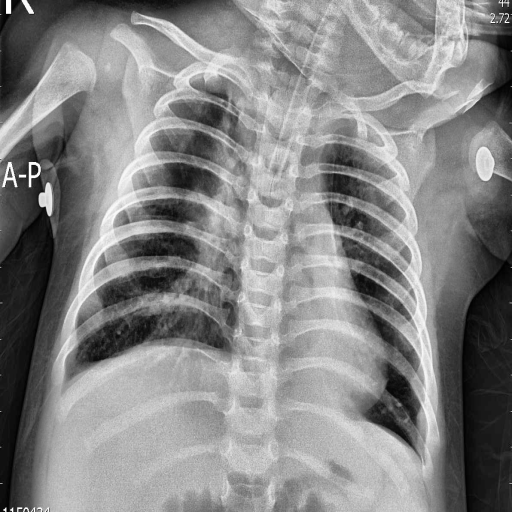
Finding: PNEUMONIA